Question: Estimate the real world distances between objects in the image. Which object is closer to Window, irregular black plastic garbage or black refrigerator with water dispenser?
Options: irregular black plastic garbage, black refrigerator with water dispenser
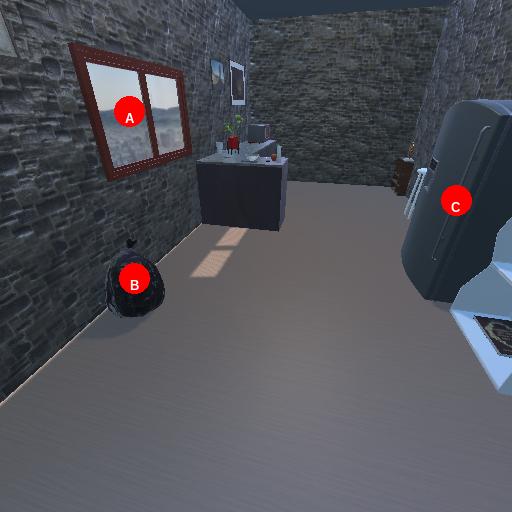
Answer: irregular black plastic garbage